高一 · 立体几何学
一个正方体内接于一个球, 过球心作一截面, 如图所示, 则截面可能是( )

(1)

(2)

(3)

(4)
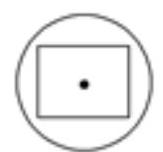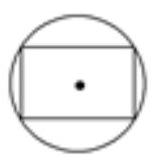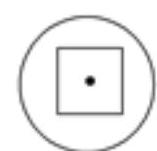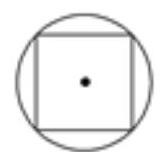
(1)(3)(4)
B. (2)(4)
C. (1)(2)(3)
D. (2)(3)(4)
答案: C
解析: 考虑过球心的正方体截面位置的可能情形. 当截面平行于正方体的一个侧面时得(3),

当截面过正方体的体对角线时得(2), 当截面不平行于任何侧面也不过体对角线时得(1),

但无论如何都不能截出(4)

故选 C

点睛: 本题主要考查了球内接多面体、棱柱的结构特征. 注意截面的形状既与被截的几何体有关,还与截面的角度和方向有关.